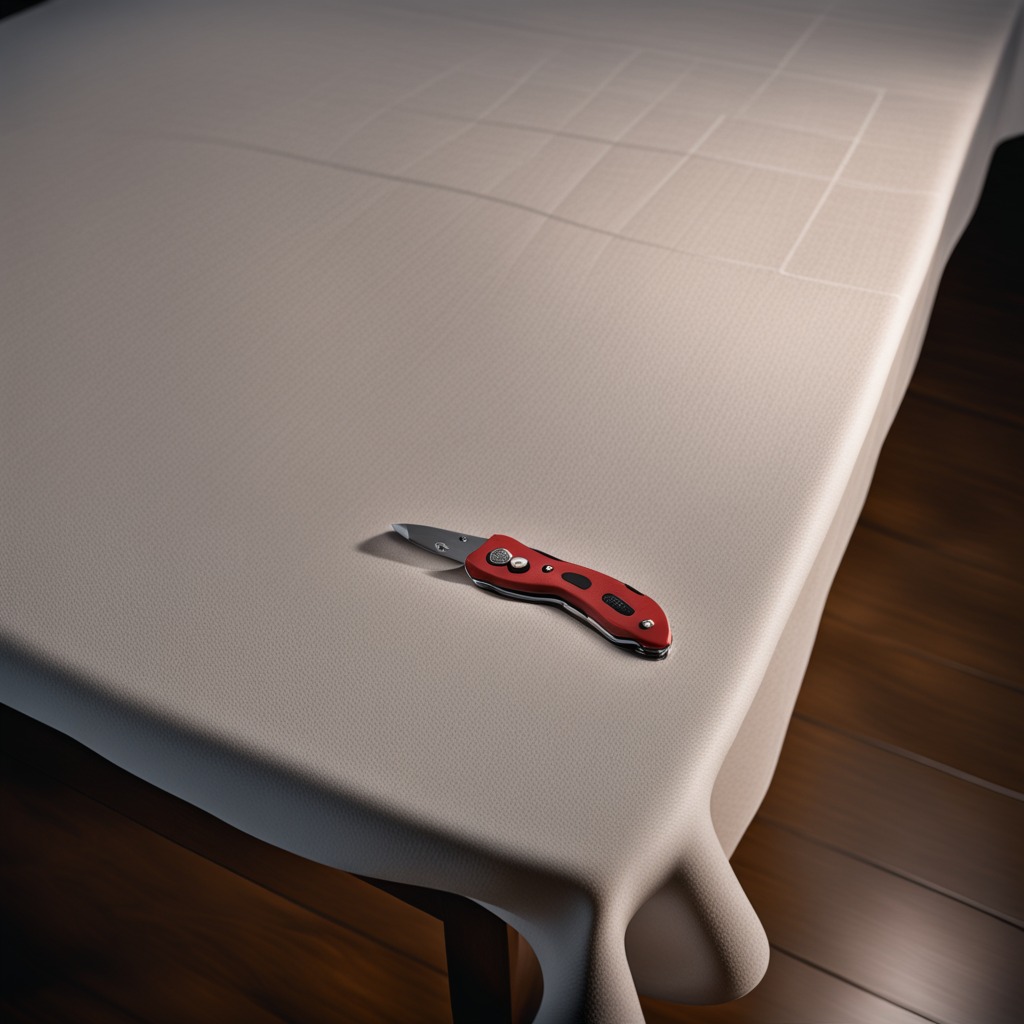
A utility knife lies on a wooden table.